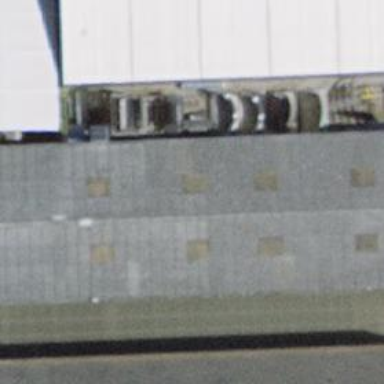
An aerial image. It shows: Warehouse building.